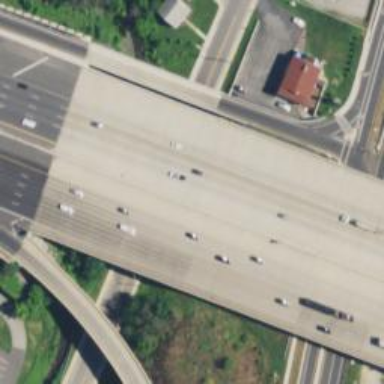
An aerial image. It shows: Motorway bridge with asphalt surface.